Current action and preconditions to check: trajectory_clear

Your task: For each precondition in the list above, predict whether it will hold at this action.

Consider the current scene as observed from the mobile robot's camera, and analyze the predicted future states of all dynamic agents (e.g., people, animals, vehicles, or any moving entities) within the NEXT SECOND.

IMPORTANT: Only answer "very likely" if you are absolutely certain—based on strong, clear evidence—that a dynamic agent will violate the precondition in the predicted future state. Do NOT answer "very likely" for unlikely, ambiguous, or low-probability risks.

Ask yourself for each precondition: Is there a high probability, with clear and convincing evidence, that the predicted future states of any dynamic agent will interfere with the predicted future state of the currently executing action within the NEXT SECOND, causing that precondition to fail?

Assess the risk level based on these predictions. Use "likely" or "very likely" if motions create a clear risk of interference.

Use "neutral" or "improbable" if agents are nearby but their predicted paths are clearly diverging or non-conflicting.

Failure Risk Categories: "very improbable", "improbable", "neutral", "likely", "very likely"

Answer Format: Output ONLY the probability_of_failure value from these categories: "very improbable", "improbable", "neutral", "likely", "very likely"

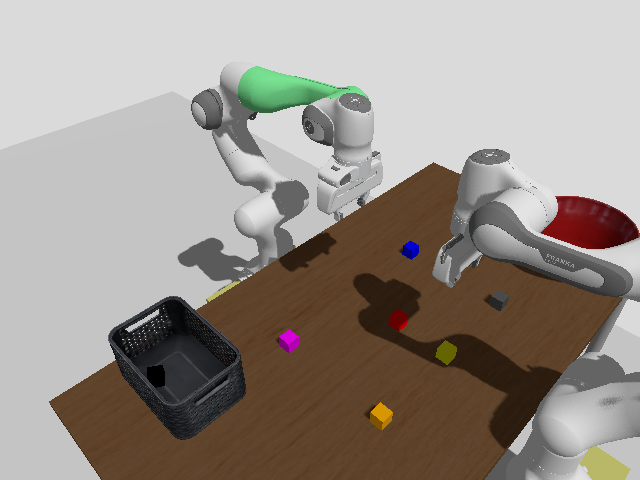

Answer: very improbable